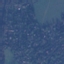
Label: Residential